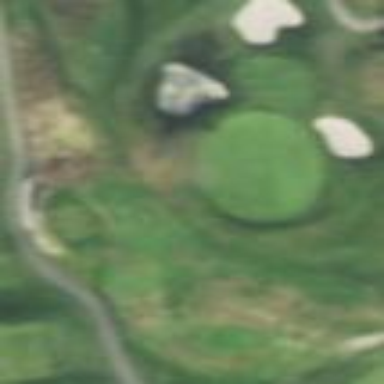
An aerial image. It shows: Area of rough grass used for golf.